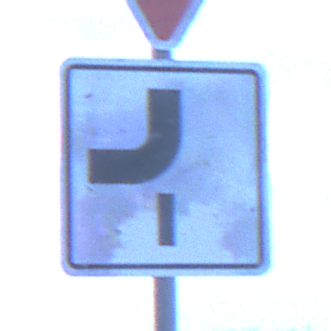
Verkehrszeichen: VerlaufVorfahrtsstrasse7
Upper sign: VorfahrtGewaehren
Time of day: Dawn
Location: Outdoor (Urban)
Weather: PartlyCloudy
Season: NotSpecified
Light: Natural